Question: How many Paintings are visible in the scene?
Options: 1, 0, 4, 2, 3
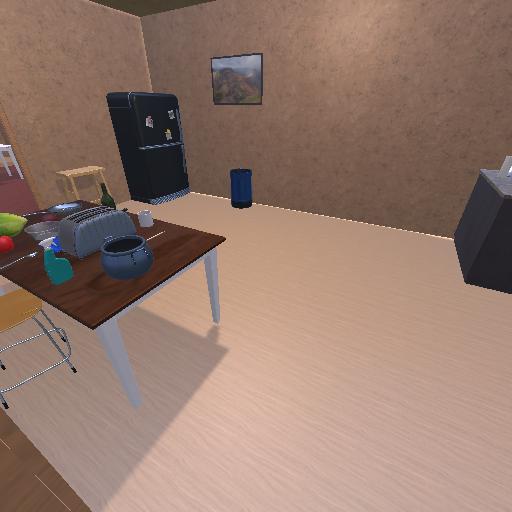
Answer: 1